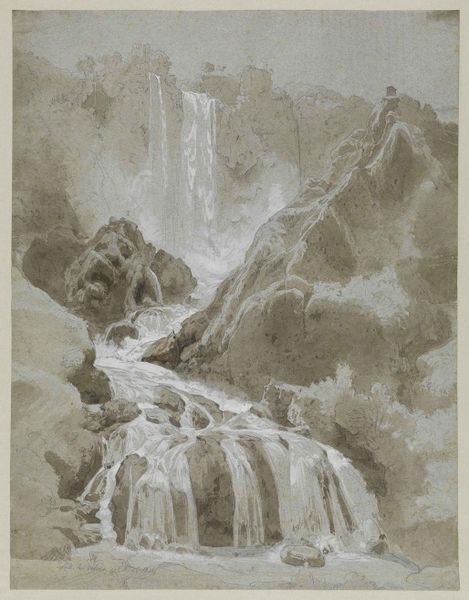
Titel: Der Fall des Velino II
Künstler: Ernst Fries
Standort: Karlsruhe
Institution: Staatliche Kunsthalle Karlsruhe
Schlagwörter: baum, berg, blau, dunkel, felsen, gemälde, gestein, himmel, schatten, wasser, weiß, aquarell, baden, bäume, fluss, landschaft, ocker, see, ufer, braun, grau, hell, kreide, licht, nacht, pastell, schwarz, skizze, zeichnung, haus, rot, schnee, blass, gesicht, mensch, stein, steine, signatur, ast, bach, horizont, hügel, kalt, natur, strauch, busch, büsche, gebüsch, gewässer, hütte, sonne, sträucher, pflanzen, tal, wald, wasserfall, zart, bewegt, gischt, schrift, wellen, papier, abhang, berge, fels, gebirge, gipfel, hang, hellbraun, klippen, dunst, grafik, graphik, nebel, schattierung, monochrom, geröll, schlucht, steil, winter, grisaille, sepia, weisshöhung, fliessen, flus, rauschen, reißend, romantik, strom, stromschnellen, strömung, sturzbach, dampf, wild, kraft, klimt, tusche, höhe, gemalt, diesig, neblig, alpen, rinnsal, wasserlauf, moos, abgrund, milch, druck, lithographie, schwarz weiß, stich, dynamik, strahl, höhlen, koloriert, entwurf, tinte, trüb, anfang, zacken, leben, wurzeln, buschwerk, romantisch, fall, sturz, gebirgsbach, fließend, zwielicht, wasserstrahl, waser, lavierung, lasur, bergbach, kaskaden, stürzen, unruhig, wildbach, aum, strömen, tosen, max, morgengrauen, tuschzeichnung, gleißend, quelle, himmer, luss, wildwasser, kreidezeichnung, pinselzeichnung, rinnsaal, tivoli, milchig, wassertropfen, bäche, verblichen, lavur, wasserfal, eige, wasserfälle, gebirgsfluß, sticj, vorgergrund, neutrale farbgebung, ströme, print, stein fels, grauz, lavierte zeichnung, zerklüfftet, sprühnebel, sschnee, lilly, hjell, kakaden, hoehen, strümen, agua, chinesische landschaft, weißhhöhung, egemälde, karstfelsen, ruhiges bild, blasse farbe, aushöhlung, abrisskante, rinnsale, vfksavbföelhntv